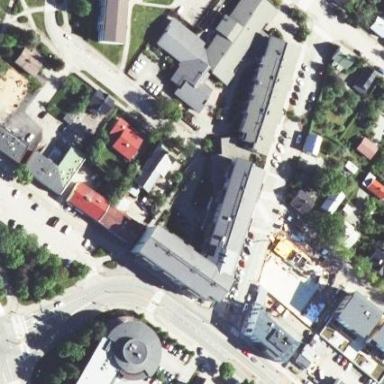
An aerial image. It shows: Residential building.